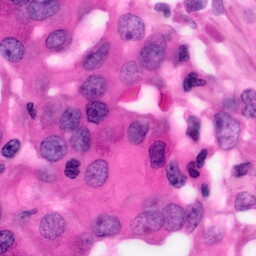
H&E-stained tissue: Pancreatic